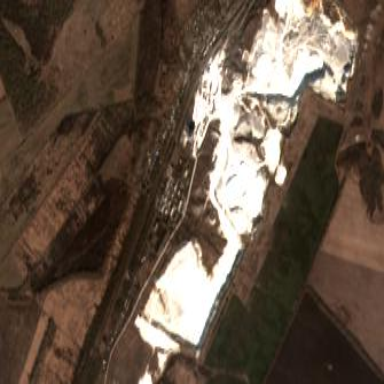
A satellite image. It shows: Quarry area.